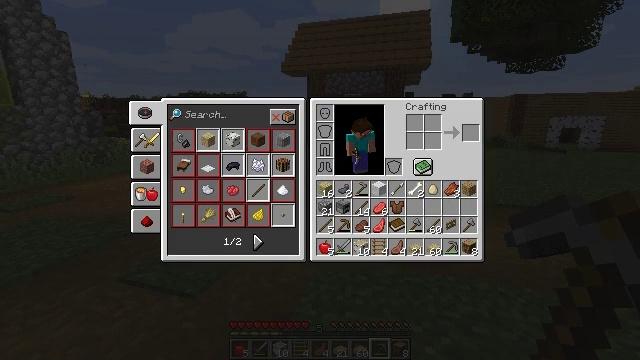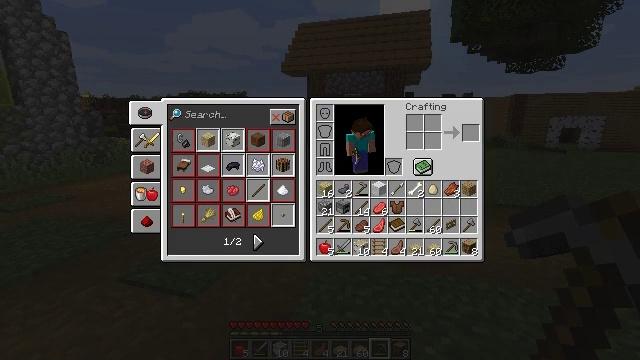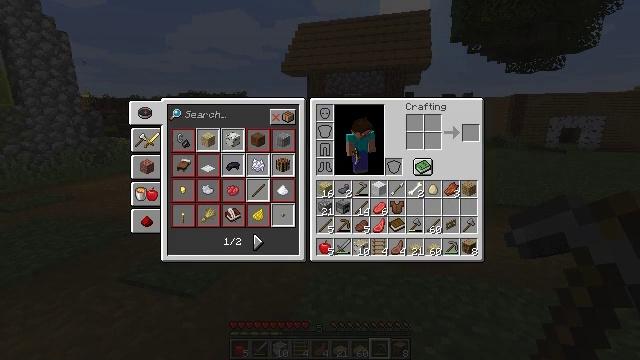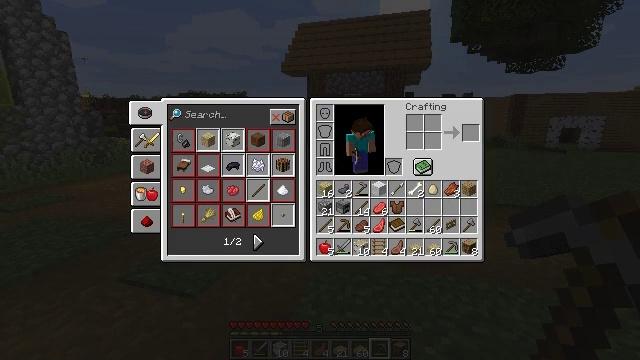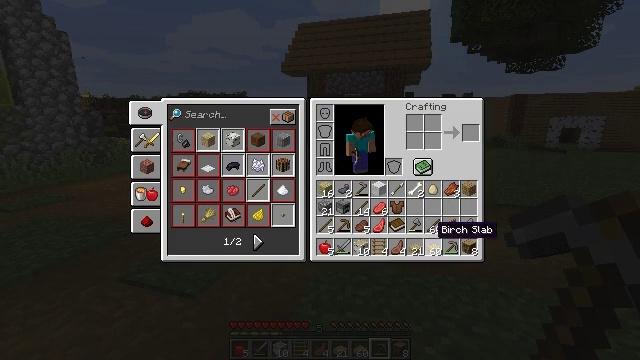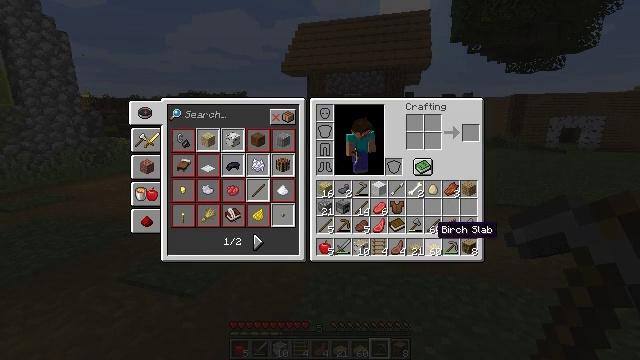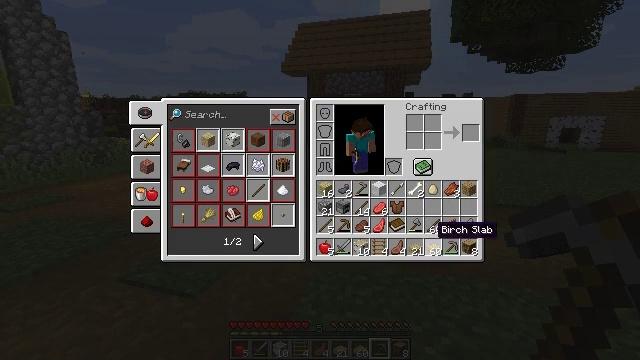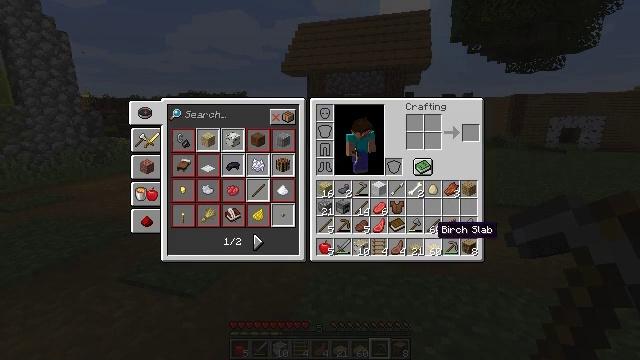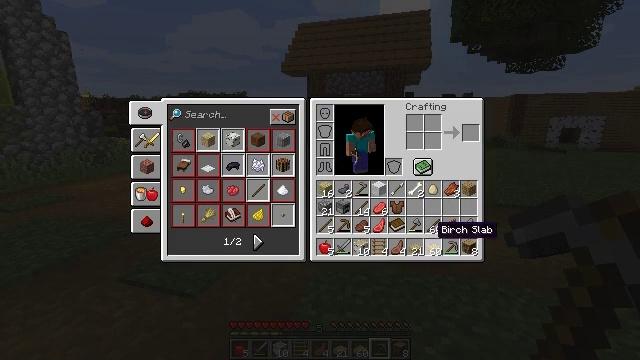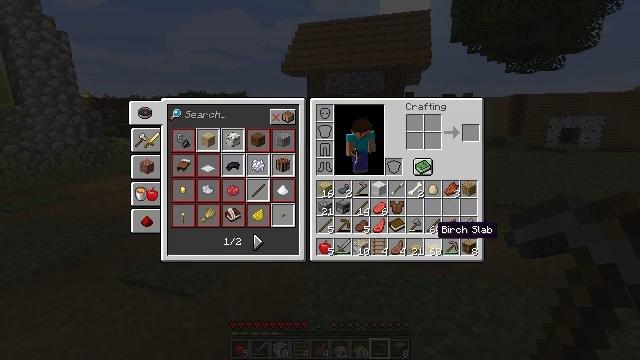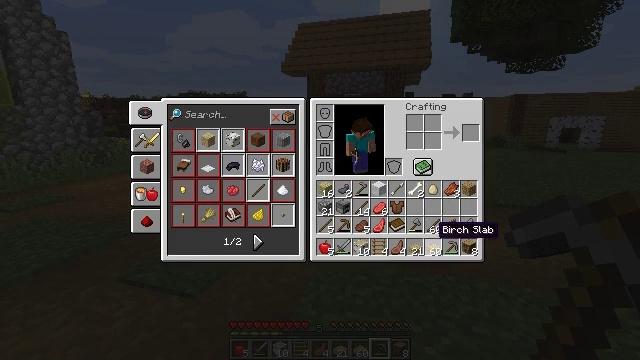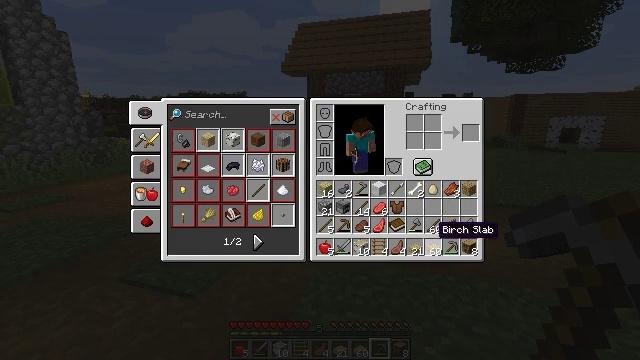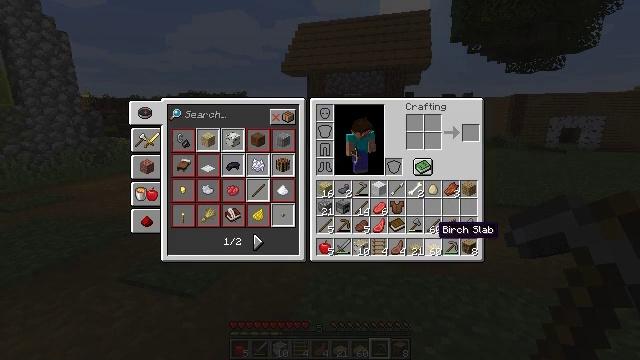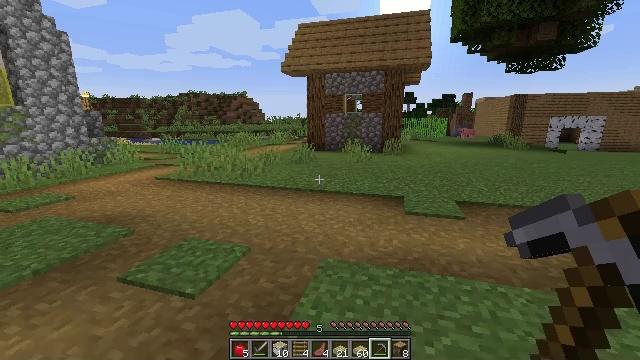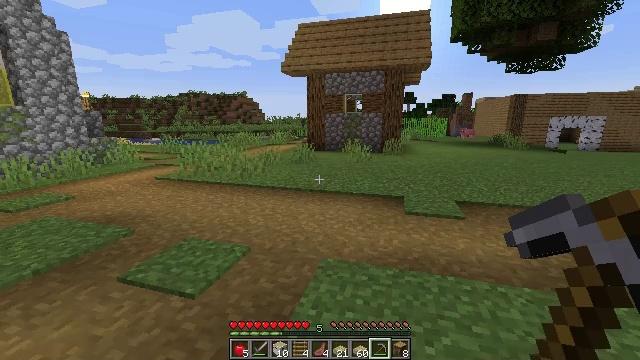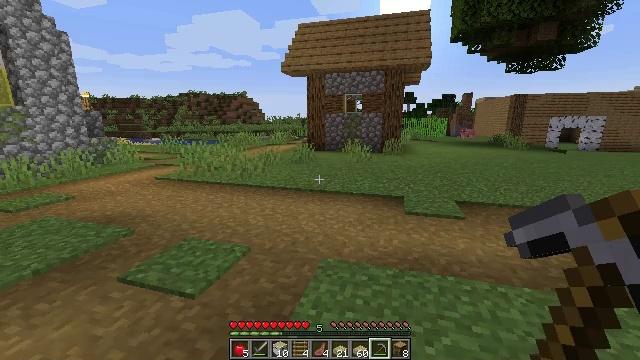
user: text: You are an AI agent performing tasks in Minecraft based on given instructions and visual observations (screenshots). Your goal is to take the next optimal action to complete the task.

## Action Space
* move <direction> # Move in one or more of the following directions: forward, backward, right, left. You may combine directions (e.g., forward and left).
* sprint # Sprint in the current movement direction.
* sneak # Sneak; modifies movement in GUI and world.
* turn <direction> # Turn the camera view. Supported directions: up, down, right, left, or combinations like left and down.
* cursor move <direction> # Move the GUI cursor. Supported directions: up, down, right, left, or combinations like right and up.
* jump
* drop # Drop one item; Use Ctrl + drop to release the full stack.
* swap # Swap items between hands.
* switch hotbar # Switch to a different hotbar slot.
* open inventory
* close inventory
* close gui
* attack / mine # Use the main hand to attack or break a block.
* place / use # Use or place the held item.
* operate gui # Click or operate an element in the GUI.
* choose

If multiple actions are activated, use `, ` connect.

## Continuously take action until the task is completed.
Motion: motion action
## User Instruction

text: Get a birch door by crafting it with birch planks.
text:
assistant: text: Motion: no_op
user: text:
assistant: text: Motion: no_op
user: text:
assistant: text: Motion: no_op
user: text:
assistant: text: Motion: no_op
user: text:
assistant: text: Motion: no_op
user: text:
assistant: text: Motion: no_op
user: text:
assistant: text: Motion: no_op
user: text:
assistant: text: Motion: no_op
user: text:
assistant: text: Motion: no_op
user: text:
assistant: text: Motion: no_op
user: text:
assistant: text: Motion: no_op
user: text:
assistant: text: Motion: no_op
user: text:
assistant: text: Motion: close inventory
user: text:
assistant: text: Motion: close inventory
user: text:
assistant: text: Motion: close inventory
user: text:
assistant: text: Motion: no_op
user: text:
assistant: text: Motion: no_op
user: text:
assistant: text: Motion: no_op
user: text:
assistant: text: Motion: no_op
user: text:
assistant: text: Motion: no_op
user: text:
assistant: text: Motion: turn left
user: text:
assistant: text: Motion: turn left
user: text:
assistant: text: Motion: turn left
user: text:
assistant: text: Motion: turn left
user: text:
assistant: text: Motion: no_op
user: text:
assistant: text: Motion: no_op
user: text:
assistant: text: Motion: no_op
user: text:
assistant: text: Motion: no_op
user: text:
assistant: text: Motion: no_op
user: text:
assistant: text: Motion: no_op